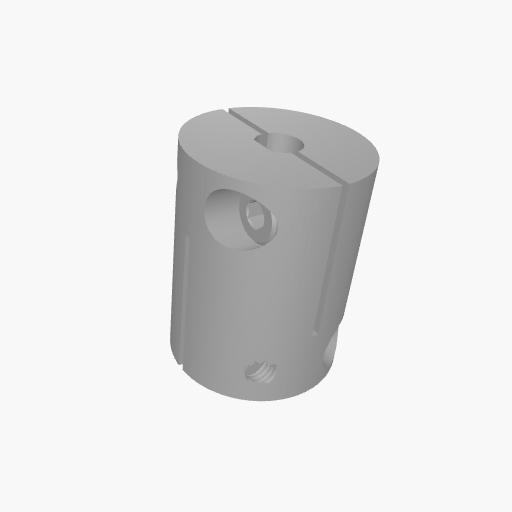
Part: HyperCoupler8ID6DID